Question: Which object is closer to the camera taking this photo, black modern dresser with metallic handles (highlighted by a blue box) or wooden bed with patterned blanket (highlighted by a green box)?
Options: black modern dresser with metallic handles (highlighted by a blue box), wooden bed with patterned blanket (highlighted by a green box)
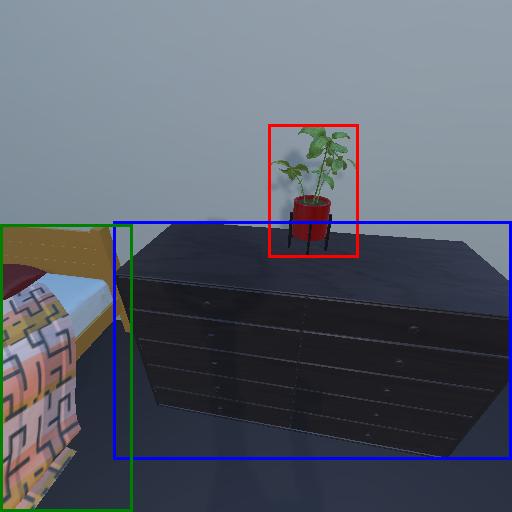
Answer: black modern dresser with metallic handles (highlighted by a blue box)